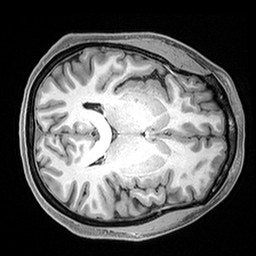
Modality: T1w
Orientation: axial
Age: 31
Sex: female
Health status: healthy
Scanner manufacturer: siemens
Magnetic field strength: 3 T
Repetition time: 2.4 s
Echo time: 0.00217 s